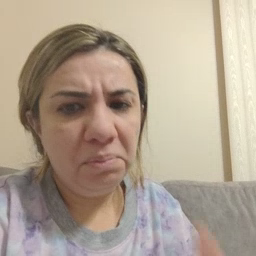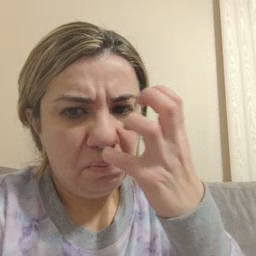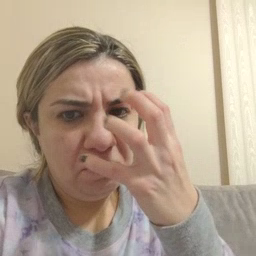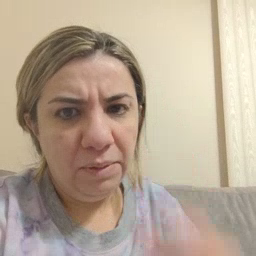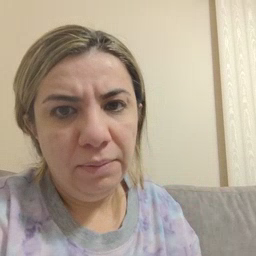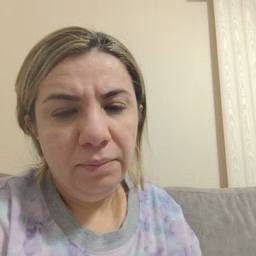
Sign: mad